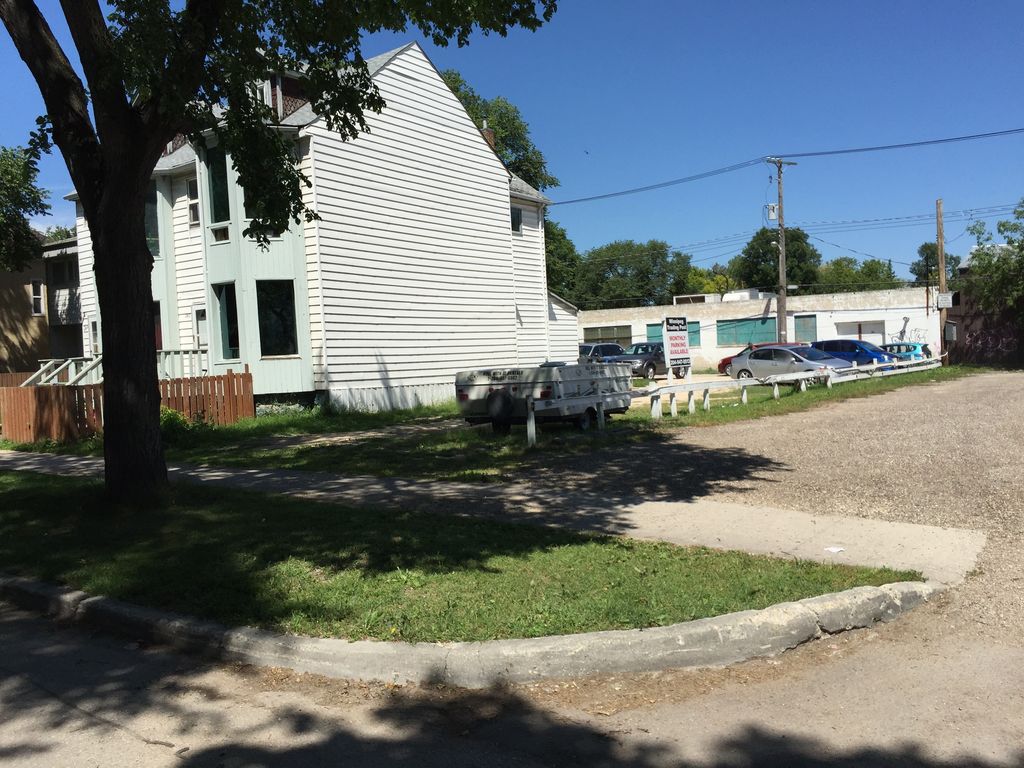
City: winnipeg